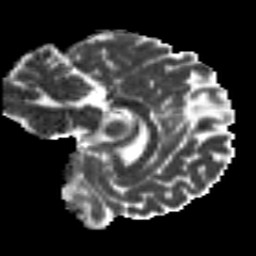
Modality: MD
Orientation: sagittal
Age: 26
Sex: male
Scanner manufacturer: siemens
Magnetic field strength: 3 T
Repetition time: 8.8 s
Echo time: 0.085 s